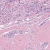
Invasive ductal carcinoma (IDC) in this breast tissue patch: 1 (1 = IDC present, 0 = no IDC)